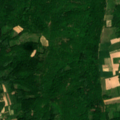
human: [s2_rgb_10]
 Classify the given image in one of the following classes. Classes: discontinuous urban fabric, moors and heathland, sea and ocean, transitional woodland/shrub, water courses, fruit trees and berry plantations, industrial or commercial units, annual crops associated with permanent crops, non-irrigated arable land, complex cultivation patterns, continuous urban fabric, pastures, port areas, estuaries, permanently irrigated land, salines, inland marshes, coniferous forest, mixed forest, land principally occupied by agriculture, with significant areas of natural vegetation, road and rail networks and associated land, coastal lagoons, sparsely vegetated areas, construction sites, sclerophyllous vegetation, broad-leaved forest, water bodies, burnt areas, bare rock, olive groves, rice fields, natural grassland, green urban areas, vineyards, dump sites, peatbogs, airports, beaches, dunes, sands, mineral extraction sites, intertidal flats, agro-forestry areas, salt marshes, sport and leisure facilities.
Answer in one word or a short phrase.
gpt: complex cultivation patterns, land principally occupied by agriculture, with significant areas of natural vegetation, broad-leaved forest